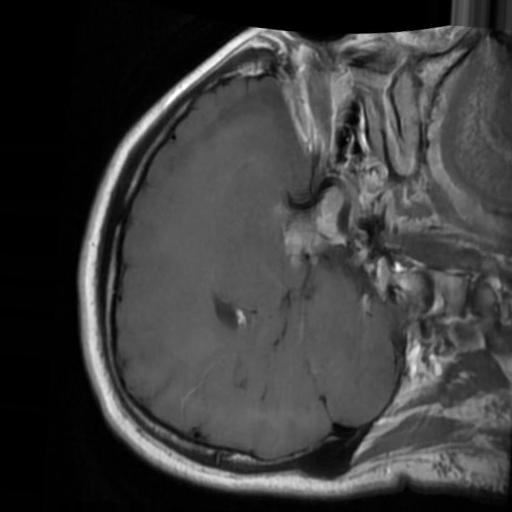
Label: brain_tumor